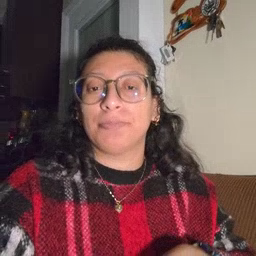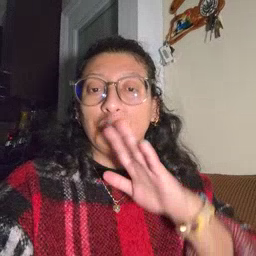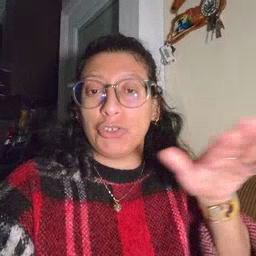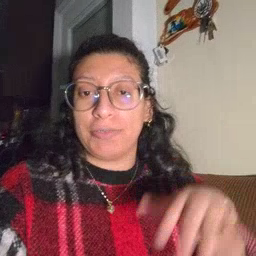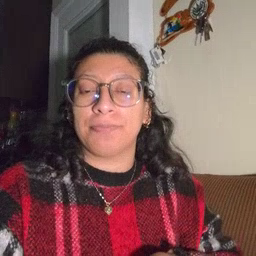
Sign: child